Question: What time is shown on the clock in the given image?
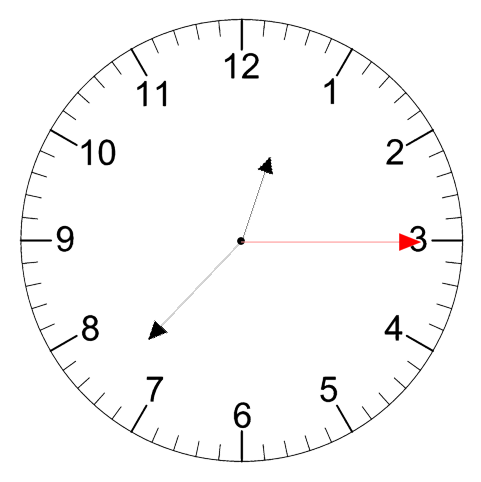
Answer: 12:37:15